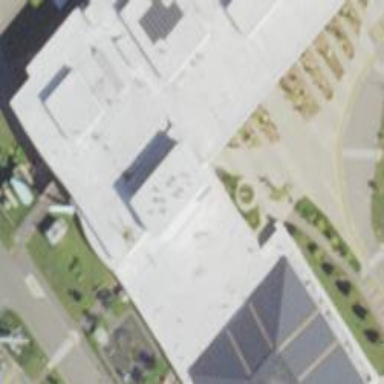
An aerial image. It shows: School building.